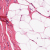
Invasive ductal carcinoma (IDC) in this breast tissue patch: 0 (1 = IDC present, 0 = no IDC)